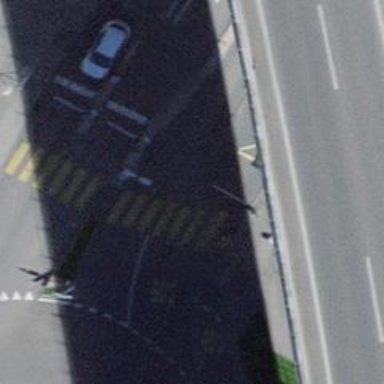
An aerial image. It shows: Lift gate barrier.